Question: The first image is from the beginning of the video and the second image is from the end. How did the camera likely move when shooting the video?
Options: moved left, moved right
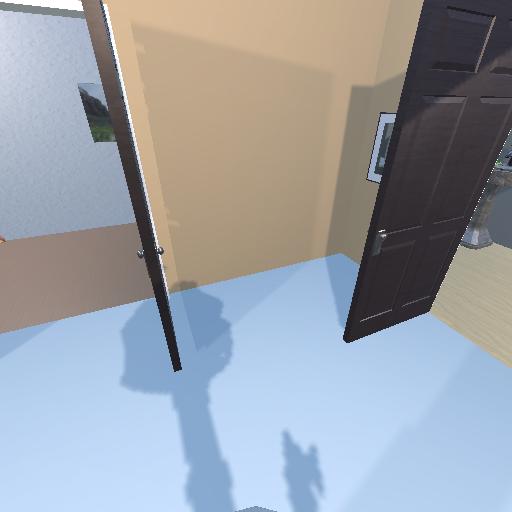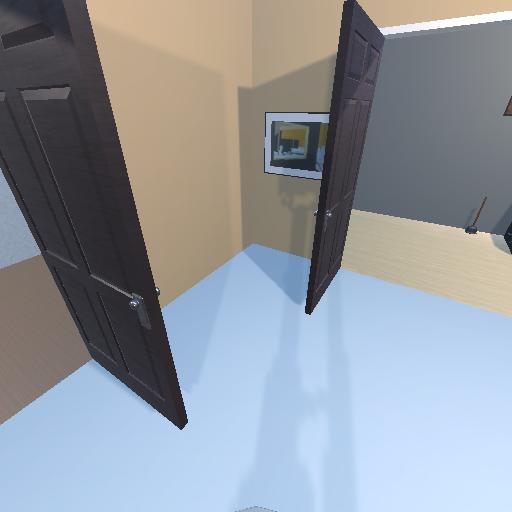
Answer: moved left